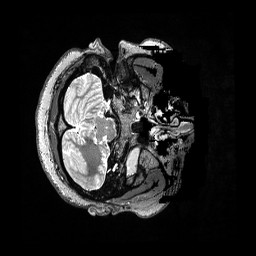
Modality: T2w
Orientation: axial
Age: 19
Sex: female
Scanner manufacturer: siemens
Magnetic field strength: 3 T
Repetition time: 3.2 s
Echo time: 0.562 s